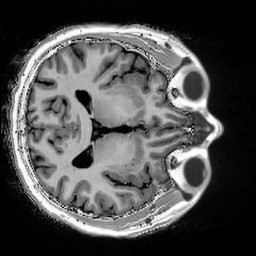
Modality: T1w
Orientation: axial
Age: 55
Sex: male
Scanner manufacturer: siemens
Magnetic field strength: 3 T
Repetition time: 5 s
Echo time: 0.00298 s